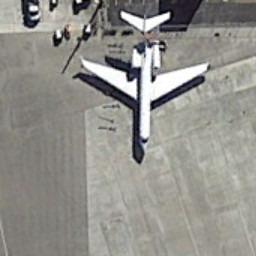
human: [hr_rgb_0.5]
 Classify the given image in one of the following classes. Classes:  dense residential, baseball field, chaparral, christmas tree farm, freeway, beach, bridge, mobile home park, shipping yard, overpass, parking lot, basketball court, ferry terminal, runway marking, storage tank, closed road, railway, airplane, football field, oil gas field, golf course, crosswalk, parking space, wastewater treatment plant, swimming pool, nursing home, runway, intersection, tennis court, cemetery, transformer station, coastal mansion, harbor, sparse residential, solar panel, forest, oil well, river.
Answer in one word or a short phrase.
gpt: airplane